Question: Warning: Shipping method required!
When i proceed to checkout with a new shipping module.

My model code is given below:
'''
if ($status) {
$quote_data = array();
$quote_data['ndz.ndz'] = array(
'code' => 'ndz',
'title' => $this->config->get('ndz_name'),
'cost' => $this->config->get('ndz_amount'),
'text' => $this->currency->format($this->config->get('ndz_amount'))
);
$method_data = array(
'code' => 'ndz',
'title' => $this->language->get('text_title'),
'quote' => $quote_data,
'sort_order' => $this->config->get('ndz_sort_order'),
'name' => $this->config->get('ndz_name'),
'amount' => $this->config->get('ndz_amount'),
'error' => false
);
}
return $method_data;
'''
Help?
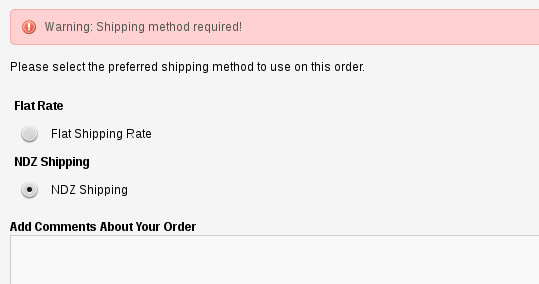
Answer: Try changing your
'''
$quote_data['ndz.ndz'] = array(
'code' => 'ndz',
'''
to
'''
$quote_data['ndz'] = array(
'code' => 'ndz.ndz',
'''